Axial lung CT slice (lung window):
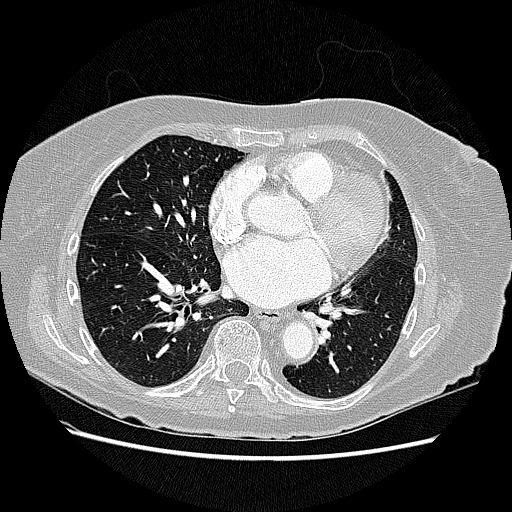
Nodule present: no